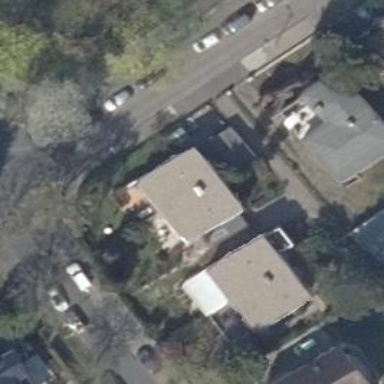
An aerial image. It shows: Semi-detached house with flat roof.